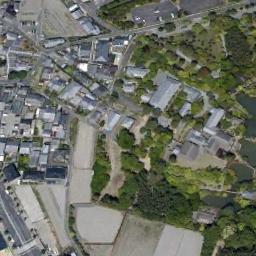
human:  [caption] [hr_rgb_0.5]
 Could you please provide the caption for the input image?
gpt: The roofs of palaces are all black, And the whole looks like a rectangle .

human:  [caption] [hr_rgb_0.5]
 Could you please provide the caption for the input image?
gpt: There are lots of trees near the palace .

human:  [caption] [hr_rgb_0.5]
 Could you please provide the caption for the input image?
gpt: The palace is surrounded by buildings and trees .

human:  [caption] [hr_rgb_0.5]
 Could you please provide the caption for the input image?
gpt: The gray palace with some palaces is surrounded by lots of other buildings and a grove of trees .

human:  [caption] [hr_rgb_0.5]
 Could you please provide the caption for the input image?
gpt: There are many green trees and many gray buildings beside the palace .